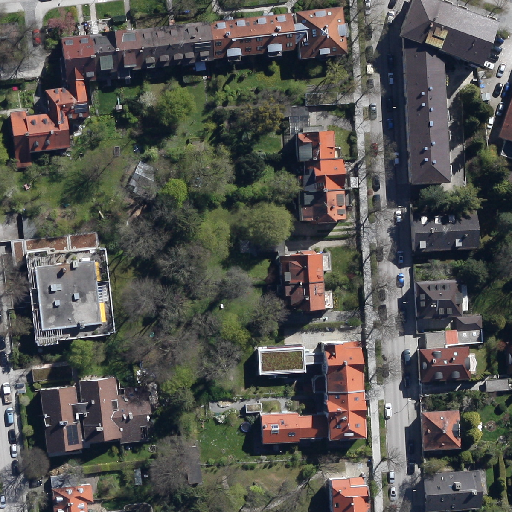
Referring expression: light-duty vehicle in the parking area